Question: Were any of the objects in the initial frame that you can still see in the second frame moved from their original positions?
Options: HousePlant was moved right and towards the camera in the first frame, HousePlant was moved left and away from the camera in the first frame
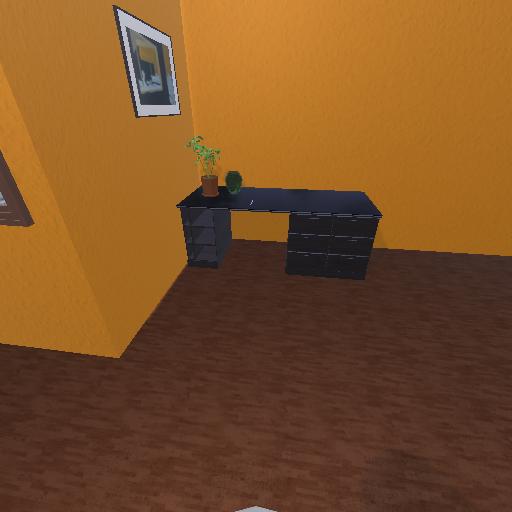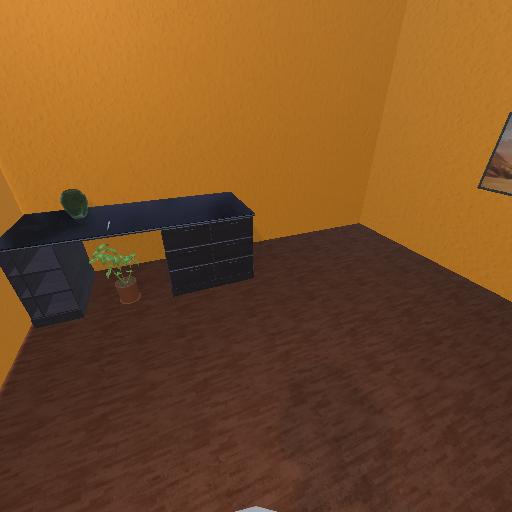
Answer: HousePlant was moved right and towards the camera in the first frame